Question: I like the way the developers behind Vox.app have created a custom titlebar and still kept the original shadow.
If you set the styleMask = NSBorderlessWindowMask it will create another kind of shadow, and the rounded corners are gone.
And it doesn't seem to be that easy to recreate those shadows especially when you also want rounded corners.
I have taken a window shot of the app that I like. Look at the drop shadows and the title bar.
Is it possible (I assume) to do this? And if so, how?

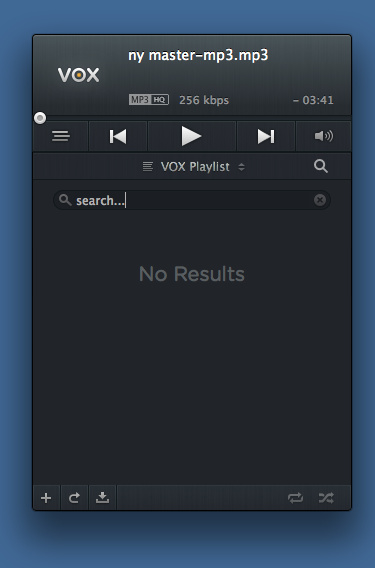
Answer: > Is it possible (I assume) to do this?
Yes, this is possible.
> And if so, how?
You need to subclass the 'NSWindow' and 'NSView', set the background color, use custom buttons etc.
For curvy-corners, you need to draw using bezier path. I tried reached somewhat near, however titlebar's color is not changed in this screenshot... but I hope you can do it from here: